Field crop: maize
Growth stage: 2
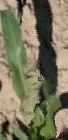
Species: maize